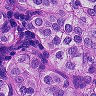
Metastatic tissue present: yes